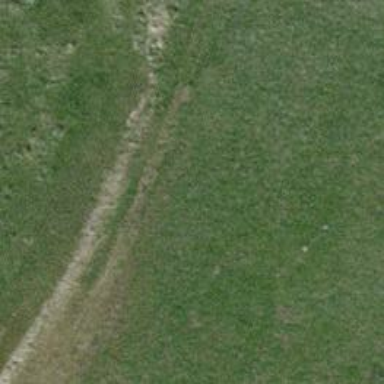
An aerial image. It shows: Grass track with grade4 quality surface.